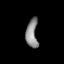
Tissue: lung
Cell type: Endothelial cells
Senescence score: 0.5744
Nuclear area (px): 333
Mean DAPI intensity: 137.465